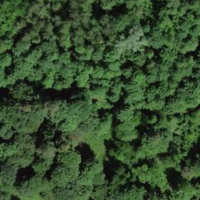
EUNIS habitat code: 43
Species observed at this site:
Symphoricarpos albus